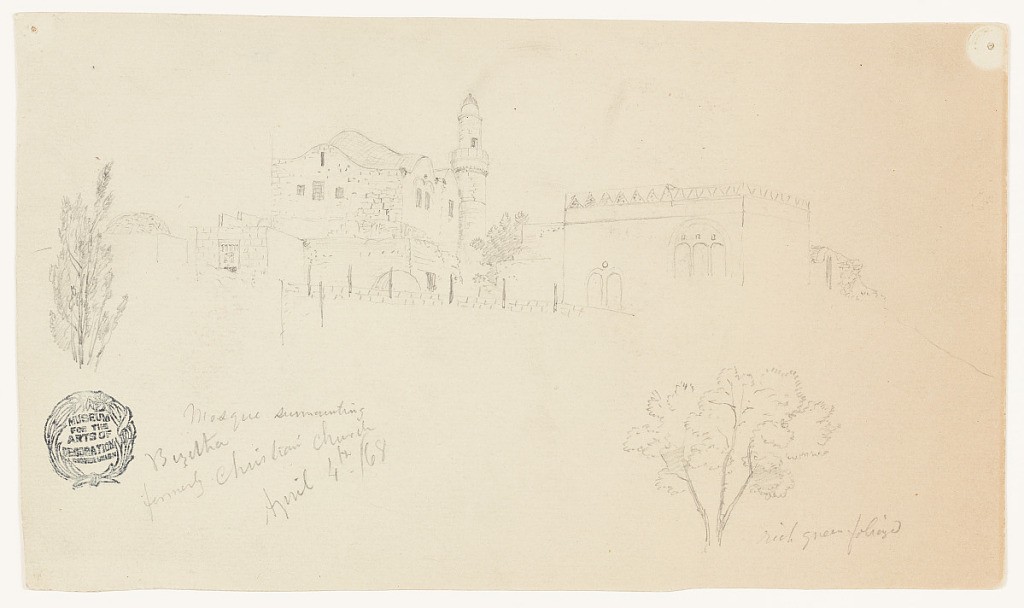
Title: Mosque in Bezetha, Jerusalem, Palestine (Israel)
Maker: Frederic Edwin Church, American, 1826–1900
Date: April 4, 1868
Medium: Graphite on gray-green wove paper
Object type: Drawing
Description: Architectural sketch of a mosque built atop a Christian church in the neighborhood of Jerusalem called Bezetha. One structure, at left, features a prominent minaret and another, at right, is cubic in shape and has a triangular decorative scheme along its cornice. A cypress tree is visible at far left, and another tree is included in foreground at lower right.